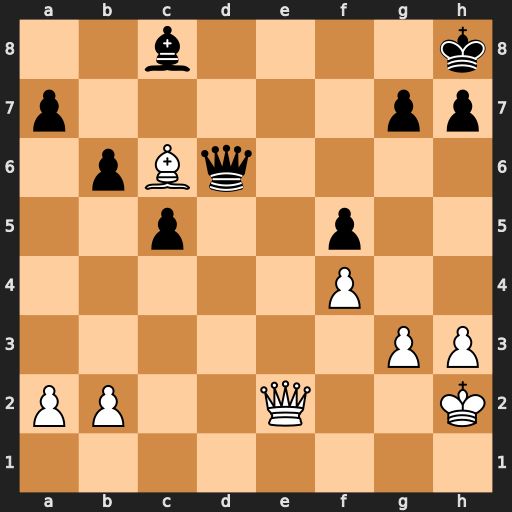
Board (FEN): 2b4k/p5pp/1pBq4/2p2p2/5P2/6PP/PP2Q2K/8
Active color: w
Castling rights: -
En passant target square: -
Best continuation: Qe8+ Qf8 Qxf8#